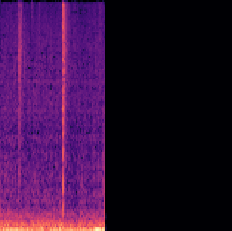
Sound class: Fire crackling